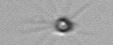
Label: Calciopappus